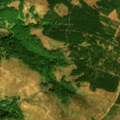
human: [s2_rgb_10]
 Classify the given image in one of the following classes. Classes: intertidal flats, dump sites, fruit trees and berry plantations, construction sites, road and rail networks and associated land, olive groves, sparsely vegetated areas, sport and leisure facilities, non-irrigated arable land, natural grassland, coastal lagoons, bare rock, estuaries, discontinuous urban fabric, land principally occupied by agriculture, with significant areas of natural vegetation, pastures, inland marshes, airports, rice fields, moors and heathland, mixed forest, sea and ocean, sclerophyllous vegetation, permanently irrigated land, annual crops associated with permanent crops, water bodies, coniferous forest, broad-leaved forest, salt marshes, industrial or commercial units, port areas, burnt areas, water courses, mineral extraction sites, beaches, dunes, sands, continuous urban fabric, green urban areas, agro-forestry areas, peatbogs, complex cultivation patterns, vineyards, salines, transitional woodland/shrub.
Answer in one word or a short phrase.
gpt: broad-leaved forest, natural grassland, transitional woodland/shrub